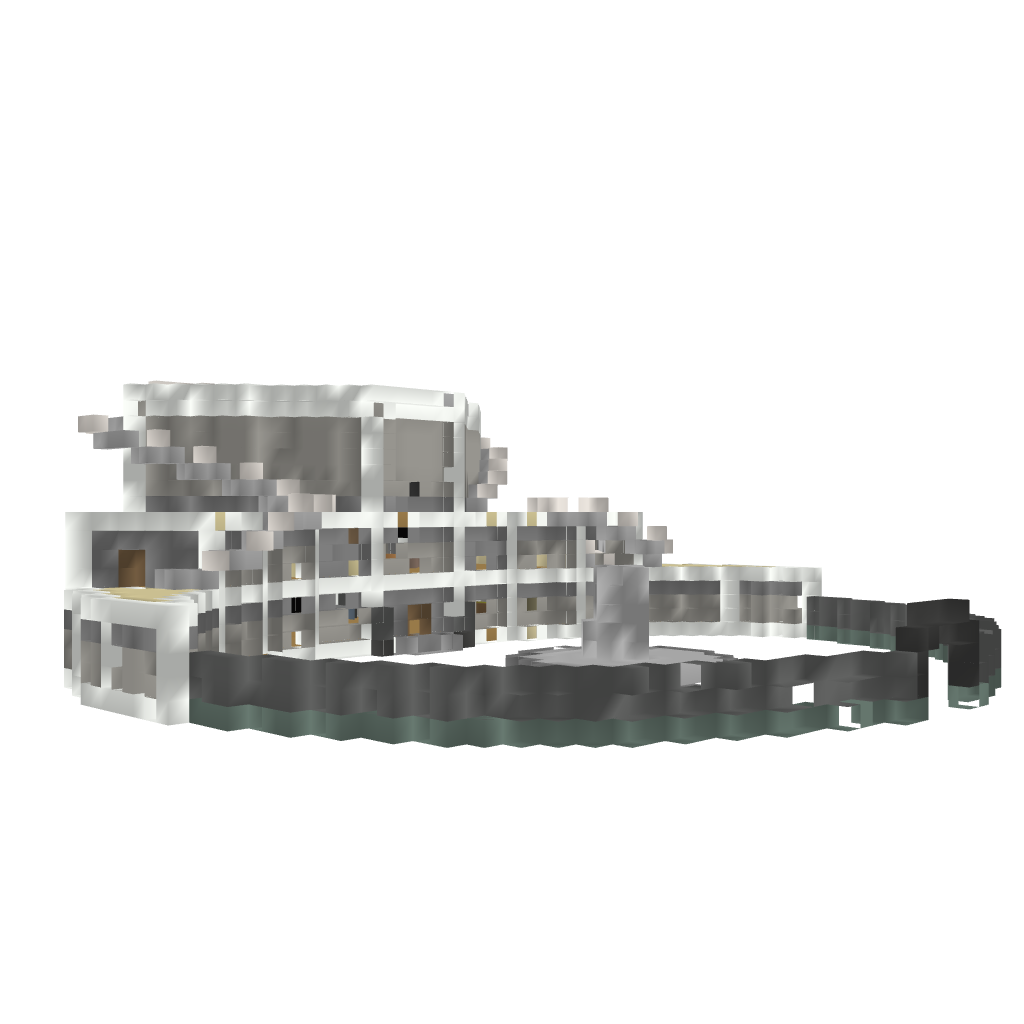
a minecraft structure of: Modern house by Zertoren3132